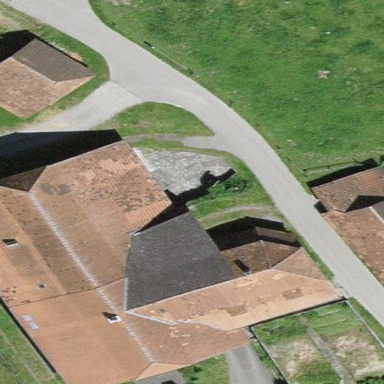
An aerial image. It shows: Farm building.